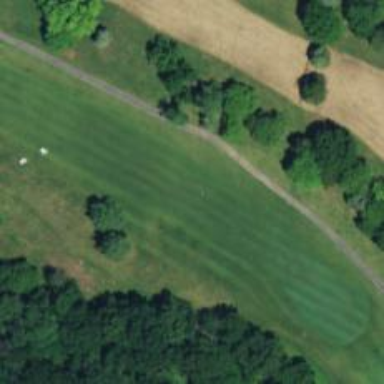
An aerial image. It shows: View of golf hole.